Question: Hi i am using twitter bootstrap. I have used typeahead in my model window. My Problem is when I type in textbox the dropdown is coming perfect but its coming at very bottom of textbox. I have observed that there is attribute top set when drop down is coming. But I don't know how to change that at run time.
Here is the Image:
I am not good in CSS. Can anybody tell me that what should do to resolve this problem ?
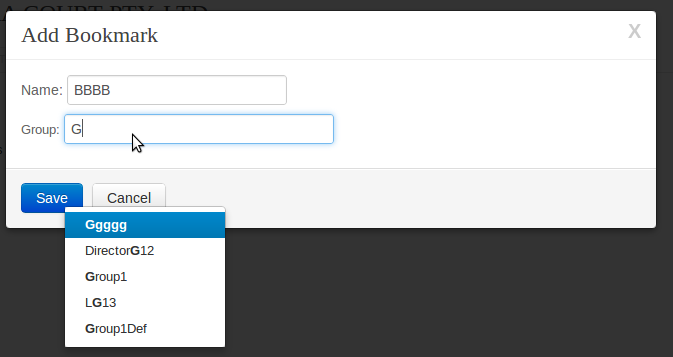
Answer: You need to override some of the default styling of the typeahead class in bootstrap. Specifically, I am able to get it to appear properly by setting the position to relative and the z-index to 10000. The position property requires that you use the !important declaration.
'''
.typeahead {
position:relative !important;
z-index:10000;
}
'''
See my working fiddle at <URL>.
Note that my typeahead values are the color of the rainbow in case you're having trouble triggering it.
Also, depending on your exact form layout, you may have to adjust the positioning of the typeahead element for your own situation by using the top/bottom or left/right CSS properties.